Question: I want to create list with different types of items. They should call different intents or do other things (display a map etc.) . It should act like contact details. Numbers of items and actions is predefined.

How to achieve this effect elegantly? I don't need exact code but guidelines and information where to look. Any help will be appreciated :)
---
UPDATE:
By "this effect" I mean creating a list of different types of items (onClickListener, layout). On picture above you can see that you have a contact with various options: calling somebody, emailing, chatting, looking at google maps etc. All of those options are grouped at list.
I'm wondering if it could be achieved by xml layout without defining custom 'Adapter' class. I want also be able to add some static header rows with eg. category name.
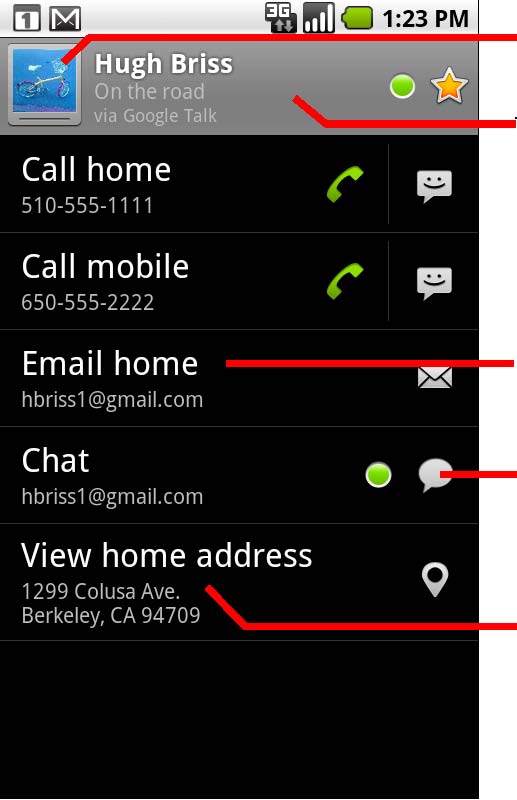
Answer: The only way I see to achieve this would be to indeed create a custom adapter class.
I'm using this to create a file browsers, with different actions based on wether the item selected is a file or a folder.
Basically, You need to create a custom adapter extending ArrayAdapter (you can use another base class if all your items inherit from the same class). Here's a sample code :
'''
public class MyCustomAdapter extends ArrayAdapter<Object> {
public MyCustomAdapter(Context context, int textViewResourceId,
ArrayList<Object> objects) {
super(context, textViewResourceId, objects);
mList = objects;
}
public View getView(int position, View convertView, ViewGroup parent) {
Object obj = mList.get(position);
View v = convertView;
LayoutInflater vi = (LayoutInflater) mContext
.getSystemService(Context.LAYOUT_INFLATER_SERVICE);
if (obj.getClass().isAssignableFrom(MyClass1.class)){
v = vi.inflate(R.layout.myclass1_item_layout, null);
setupViewClass1(obj,v);
} else if (obj.getClass().isAssignableFrom(MyClass2.class)){
v = vi.inflate(R.layout.myclass2_item_layout, null);
setupViewClass2(obj,v);
}
return v;
}
private void setupViewClass1 (Object obj, View v){
// setup the content of your view (labels, images, ...)
}
private void setupViewClass2 (Object obj, View v){
// setup the content of your view (labels, images, ...)
}
private ArrayList<Object> mList;
}
'''
Then you need to add an OnItemClickListener as well as an OnCreateContextMenuListener to handle the click and longpress event on your list, again making a filter on the class of your object.